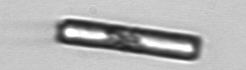
Label: Guinardia_delicatula